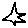
Label: star